Question: I have an activity that displays the content of an email.
There is a header with recipients and date, and a webview to display mail content.
When the mail is very long, no problem, there are scrollbars inside the webview.
But my problem is when the recipient list is very long, the header takes 50% of the screen height, and the webview takes only 50% of the screen height, and I can only scroll inside these 50%. I would like to scroll on the whole activity layout (I would like that the webview gets its full height, and that scrollbar appear on the whole activity).
Here is a picture illustrating my problem :

Here is my layout.xml:
'''
<?xml version="1.0" encoding="utf-8"?>
<LinearLayout xmlns:android="http://schemas.android.com/apk/res/android"
android:layout_width="match_parent"
android:layout_height="wrap_content"
android:baselineAligned="false"
android:orientation="vertical"
android:scrollbars="horizontal" >
<LinearLayout
android:layout_width="match_parent"
android:layout_height="wrap_content"
android:background="@layout/header_gradient" >
</LinearLayout>
<LinearLayout
android:layout_width="match_parent"
android:layout_height="wrap_content"
android:background="#DEDEDE"
android:orientation="vertical"
android:padding="2dp" >
<TextView
android:id="@+id/label_mail_object"
android:layout_width="wrap_content"
android:layout_height="wrap_content"
android:text="&lt;mail_object>"
android:textAppearance="?android:attr/textAppearanceLarge" />
<TextView
android:id="@+id/label_mail_from"
android:layout_width="wrap_content"
android:layout_height="wrap_content"
android:text="&lt;from>"
android:textColor="#0000FF" />
<TableLayout
android:layout_width="fill_parent"
android:layout_height="wrap_content"
android:shrinkColumns="0"
android:stretchColumns="1" >
<!-- Send time -->
<TableRow
android:id="@+id/tablerow_sent_date"
android:layout_width="fill_parent"
android:layout_height="wrap_content" >
<TextView
android:layout_width="wrap_content"
android:layout_height="wrap_content"
android:text="@string/label_sent_date"
android:textStyle="bold" />
<TextView
android:id="@+id/label_mail_date"
android:layout_width="wrap_content"
android:layout_height="wrap_content"
android:text="&lt;sent_date>" />
</TableRow>
<!-- To -->
<TableRow
android:id="@+id/tablerow_to"
android:layout_width="fill_parent"
android:layout_height="wrap_content" >
<TextView
android:layout_width="wrap_content"
android:layout_height="wrap_content"
android:text="@string/label_to"
android:textStyle="bold" />
<TextView
android:id="@+id/label_mail_to"
android:layout_width="fill_parent"
android:layout_height="wrap_content"
android:maxWidth="@dimen/padding_large"
android:text="&lt;to>" />
</TableRow>
<!-- Cc -->
<TableRow
android:id="@+id/tablerow_cc"
android:layout_width="fill_parent"
android:layout_height="wrap_content" >
<TextView
android:layout_width="wrap_content"
android:layout_height="wrap_content"
android:text="@string/label_cc"
android:textStyle="bold" />
<TextView
android:id="@+id/label_mail_cc"
android:layout_width="fill_parent"
android:layout_height="wrap_content"
android:maxWidth="@dimen/padding_large"
android:text="&lt;cc>" />
</TableRow>
<!-- To -->
<TableRow
android:id="@+id/tablerow_cci"
android:layout_width="fill_parent"
android:layout_height="wrap_content" >
<TextView
android:layout_width="wrap_content"
android:layout_height="wrap_content"
android:text="@string/label_cci"
android:textStyle="bold" />
<TextView
android:id="@+id/label_mail_cci"
android:layout_width="fill_parent"
android:layout_height="wrap_content"
android:maxWidth="@dimen/padding_large"
android:text="&lt;cci>" />
</TableRow>
</TableLayout>
</LinearLayout>
<View
android:layout_width="fill_parent"
android:layout_height="1dp"
android:background="#808080" />
<WebView
android:id="@+id/webview_mail_preview"
android:layout_width="match_parent"
android:layout_height="wrap_content" />
</LinearLayout>
'''
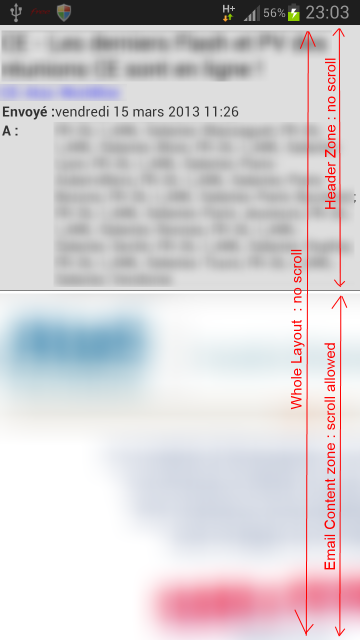
Answer: why not just wrap the recipient's list stuff within a ScrollView, and then set this ScrollView's layout height to a size of your choosing.
This way they can go ahead and scroll through the the recipient's if they desire and still have the majority of the screen dedicated to the Web view.
If you want the whole view with a single scroll, then do the same but simply wrap everything.
Hit me up if you don't understand